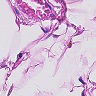
Metastatic tissue present: no